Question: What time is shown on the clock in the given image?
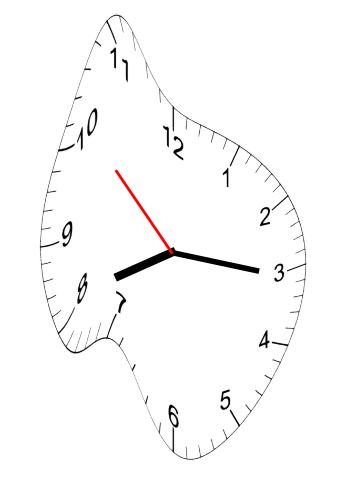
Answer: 08:15:52